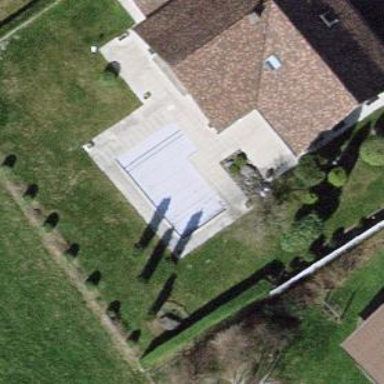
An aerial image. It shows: Swimming pool located in leisure land.